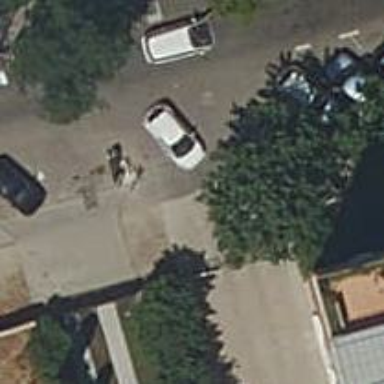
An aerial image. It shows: Driveway.